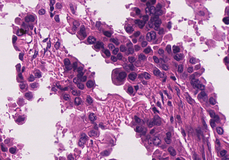
Tumor epithelial tissue: yes
Tumor-associated stroma tissue: yes
Normal tissue: no